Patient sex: M
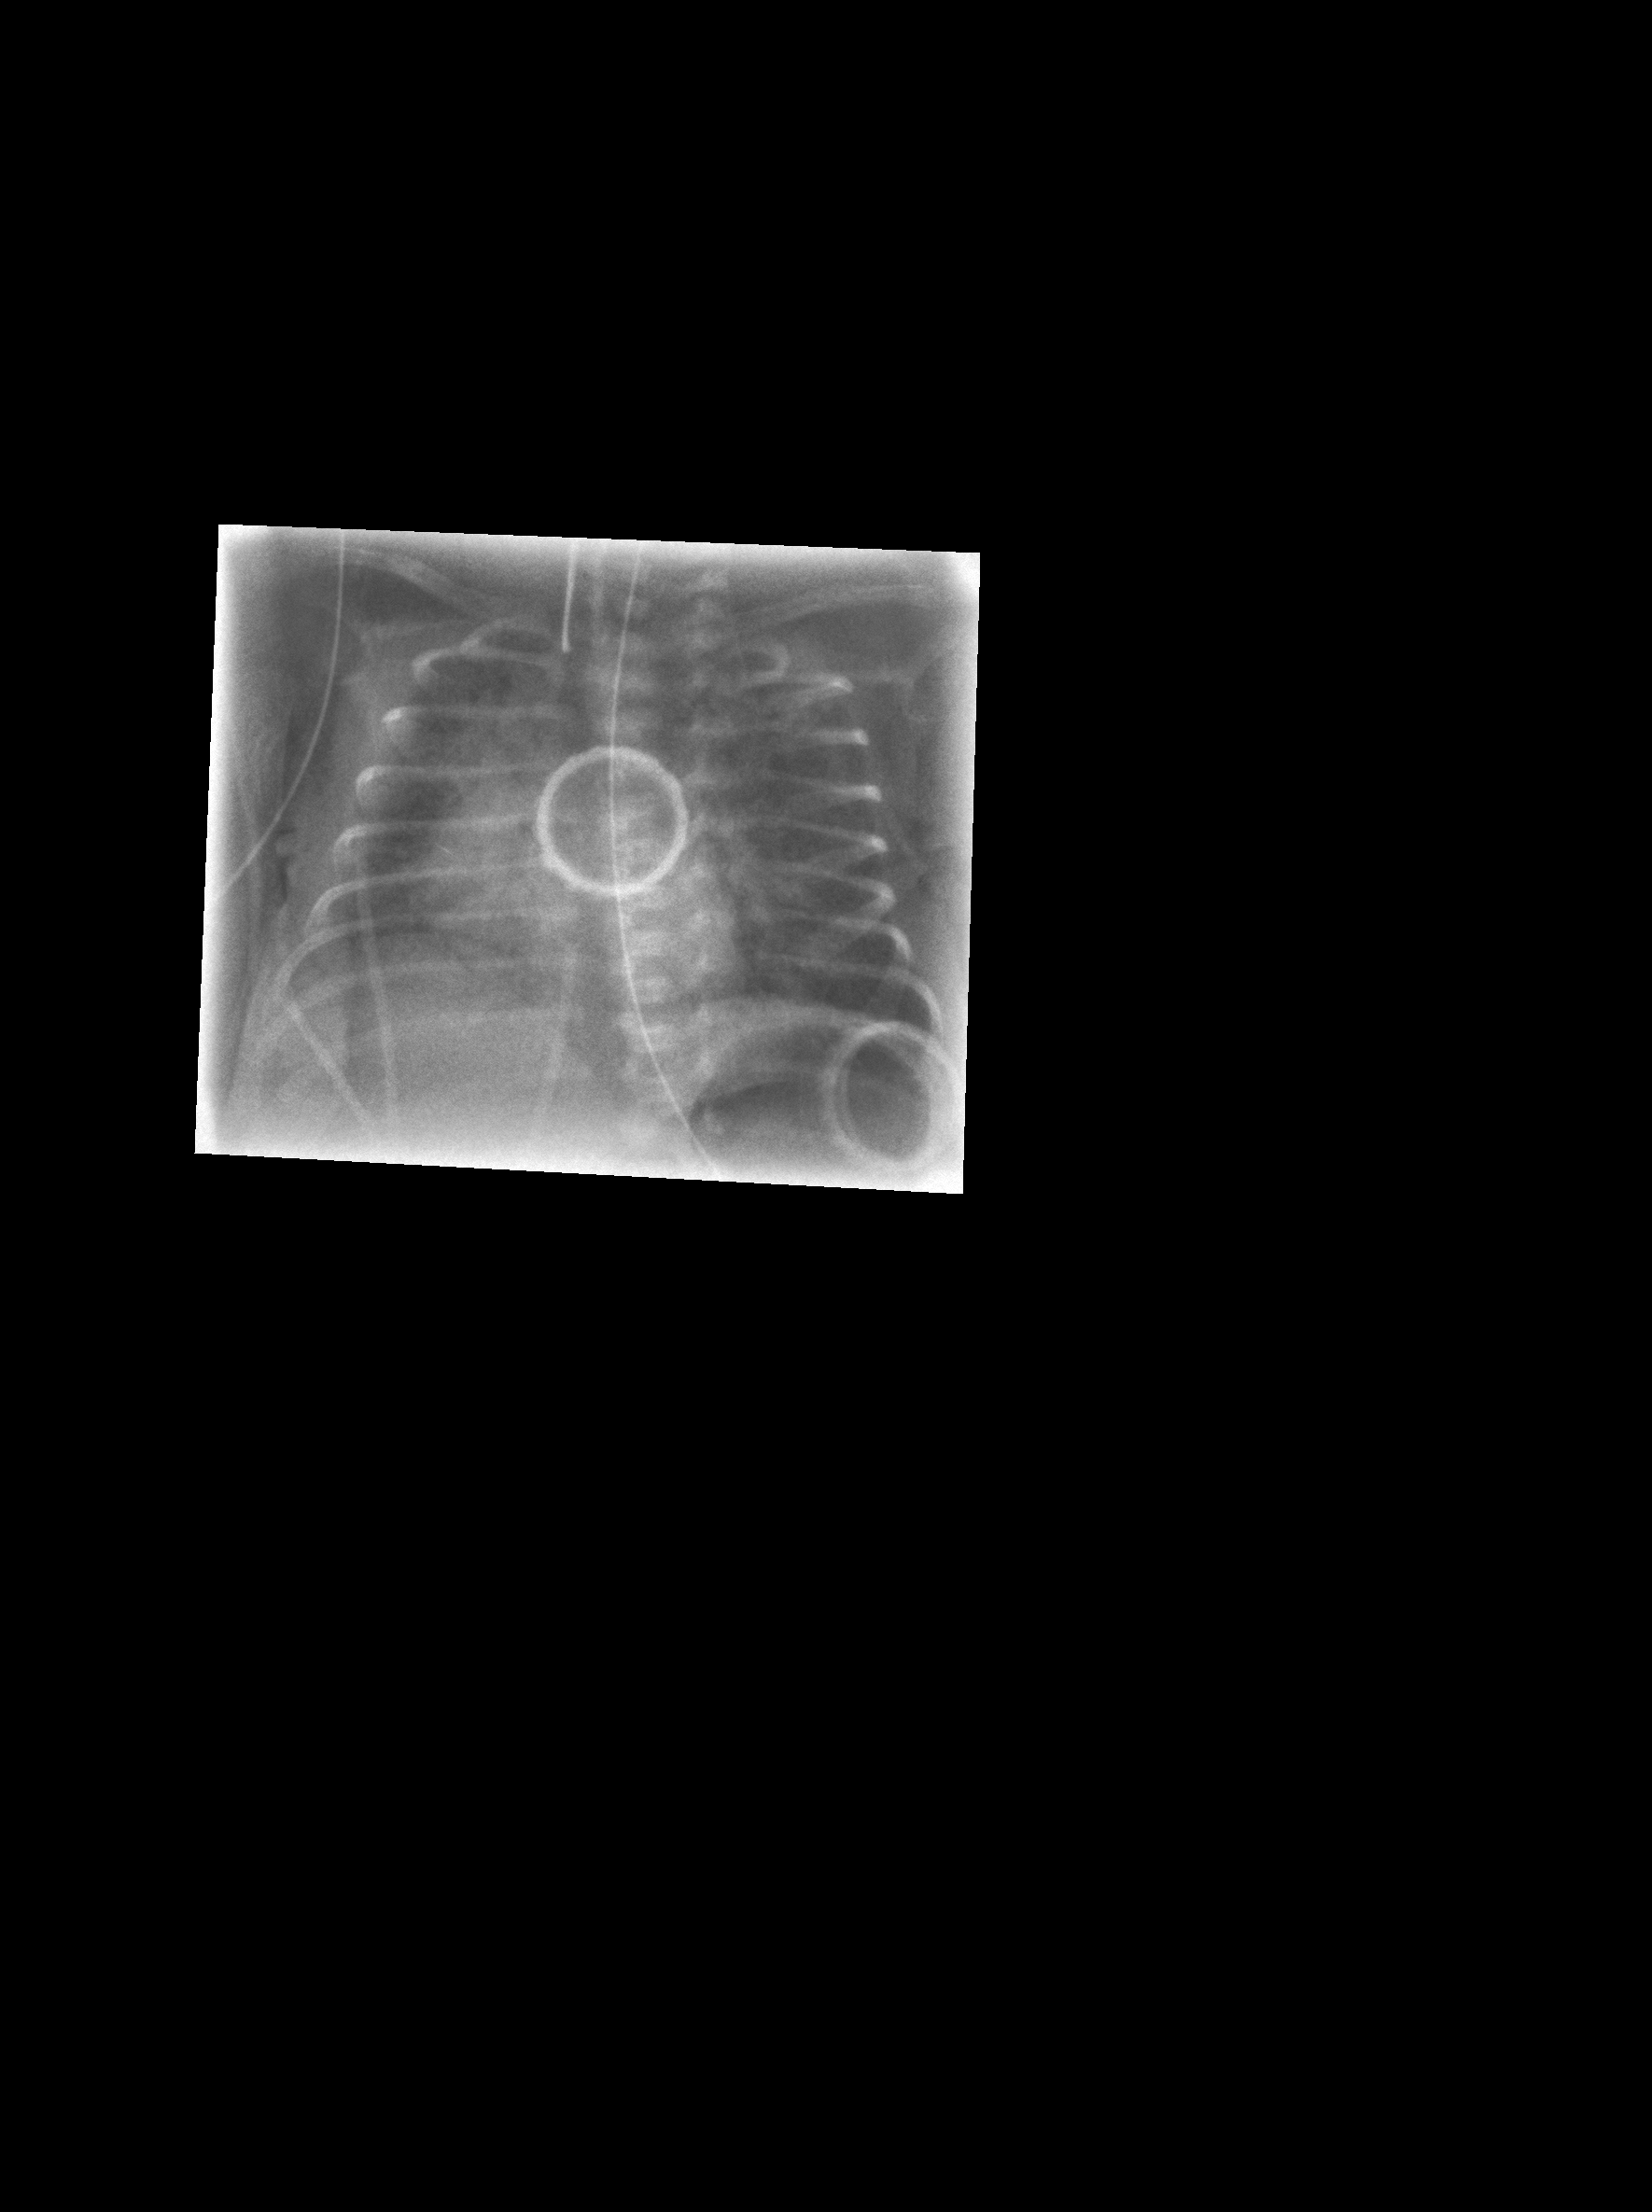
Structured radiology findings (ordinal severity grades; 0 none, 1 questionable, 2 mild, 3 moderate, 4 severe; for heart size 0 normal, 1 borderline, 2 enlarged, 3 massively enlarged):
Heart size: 0
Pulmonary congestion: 0
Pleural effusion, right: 0
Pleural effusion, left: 0
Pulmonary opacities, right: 3
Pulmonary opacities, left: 2
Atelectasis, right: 2
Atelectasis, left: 0